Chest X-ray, PA view. Patient: 46 years old, sex M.
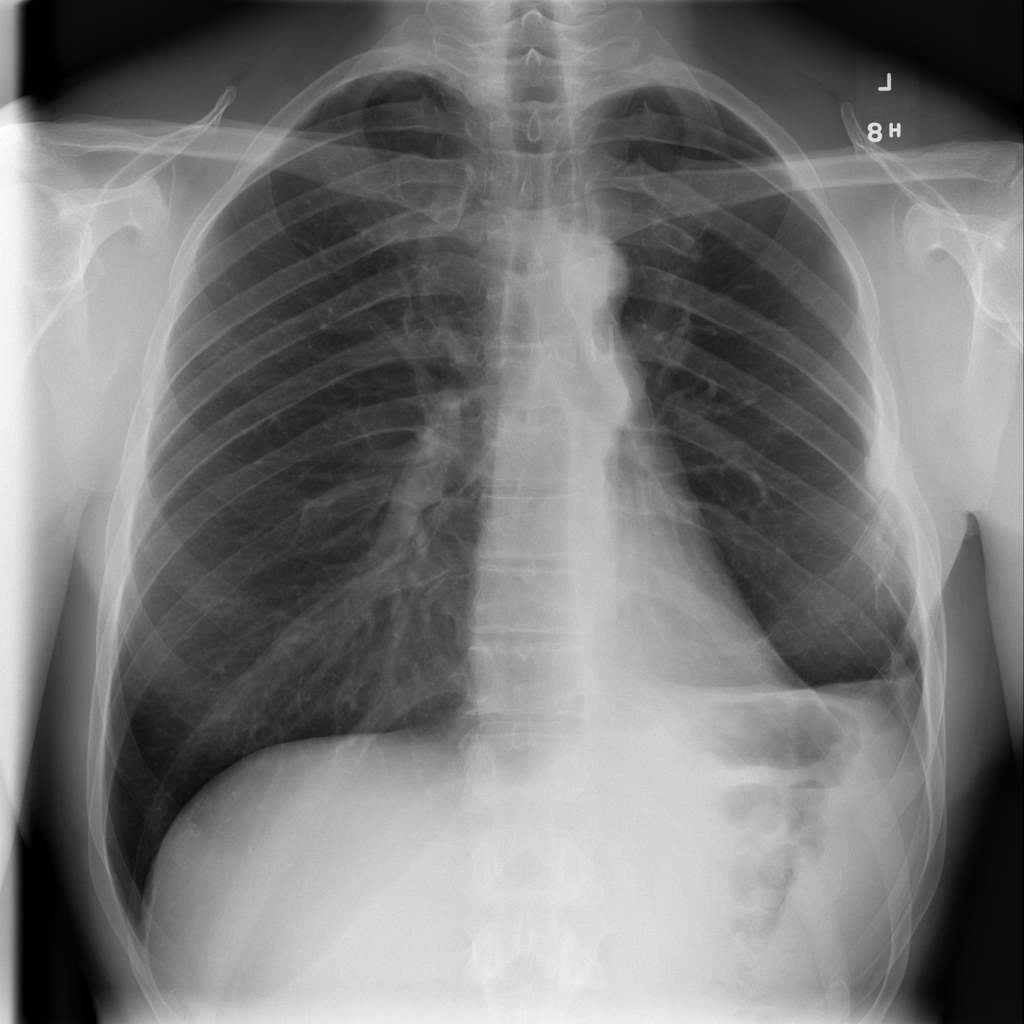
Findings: No Finding